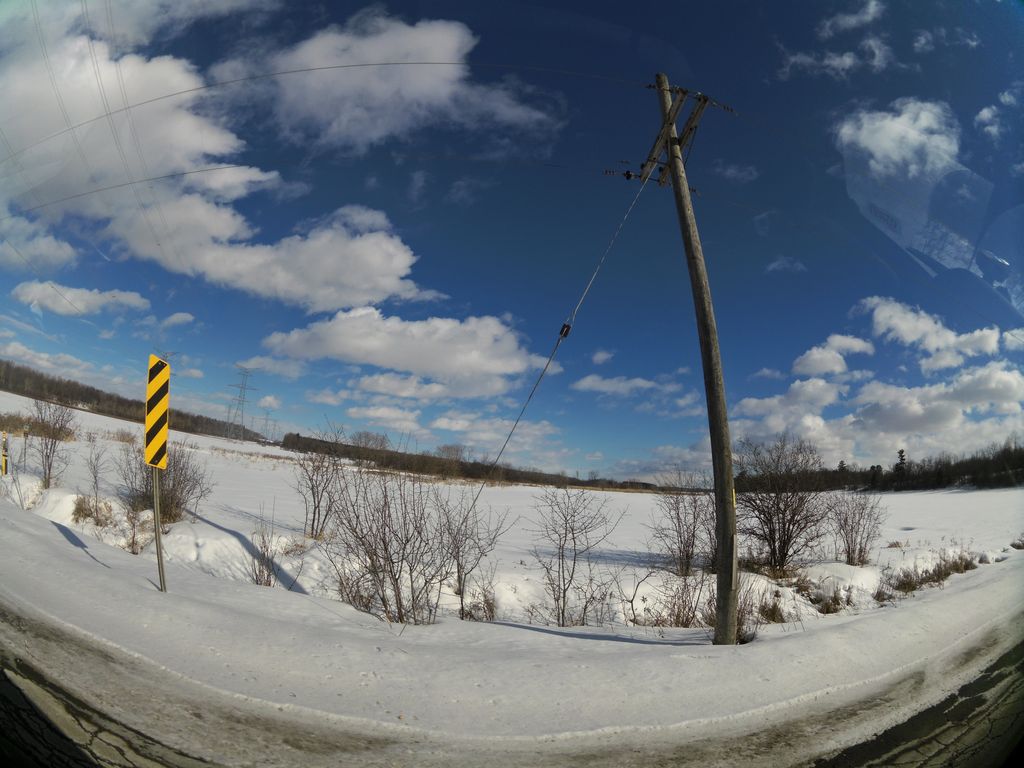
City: ottawa-gatineau